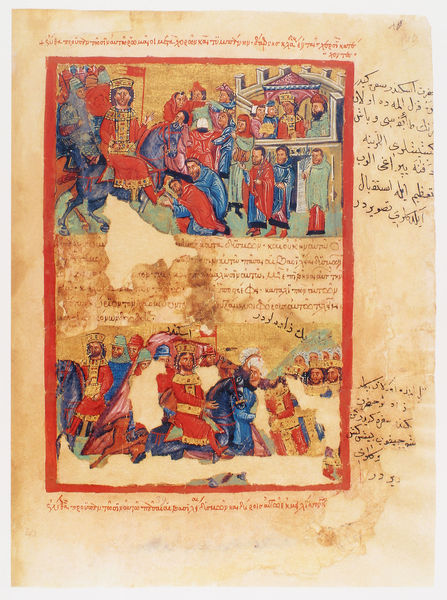
Titel: Der griechische Alexanderroman
Institution: Venedig, Hellenic Institute Codex Gr. 5
Schlagwörter: blau, umhang, gelb, grün, menschen, bunt, männer, zeichnung, haus, rot, alt, rahmen, gold, krone, pferd, pferde, reiter, farbig, schrift, fahne, füsse, gefolge, könig, thron, buch, loch, seite, illustration, text, knien, beten, ritter, gemäuer, kaputt, arabisch, kniend, mittelalter, zerstört, audienz, umhänge, zelt, hebräisch, beschädigt, huldigen, buchmalerei, golg, trhon, alexanderroman, rarabisch, umhünge, umh#nge